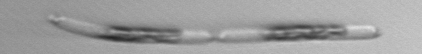
Label: Eucampia_morphytype1